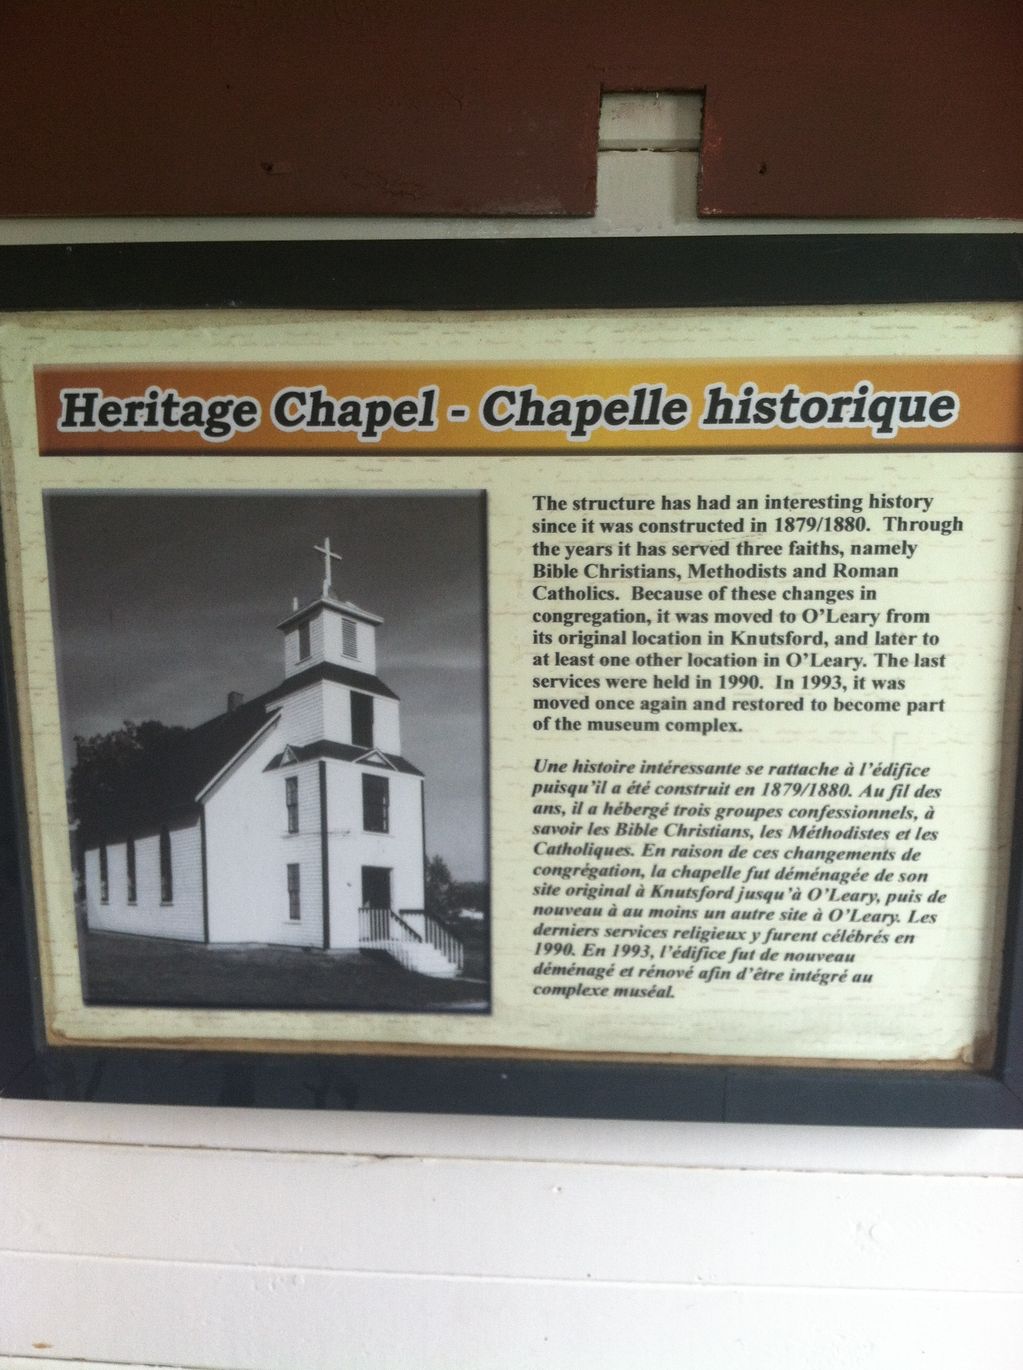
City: charlottetown